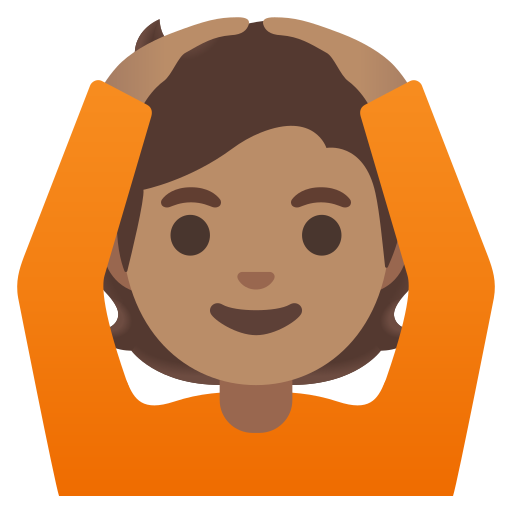
Emoji: 🙆🏽